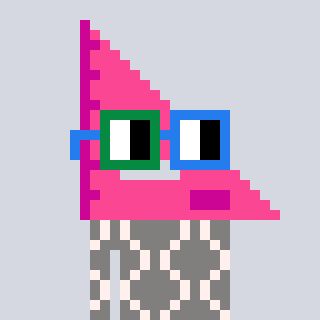
a pixel art character with square green and blue glasses, a squadron ruler-shaped head and a bluegrey-colored body on a cool background